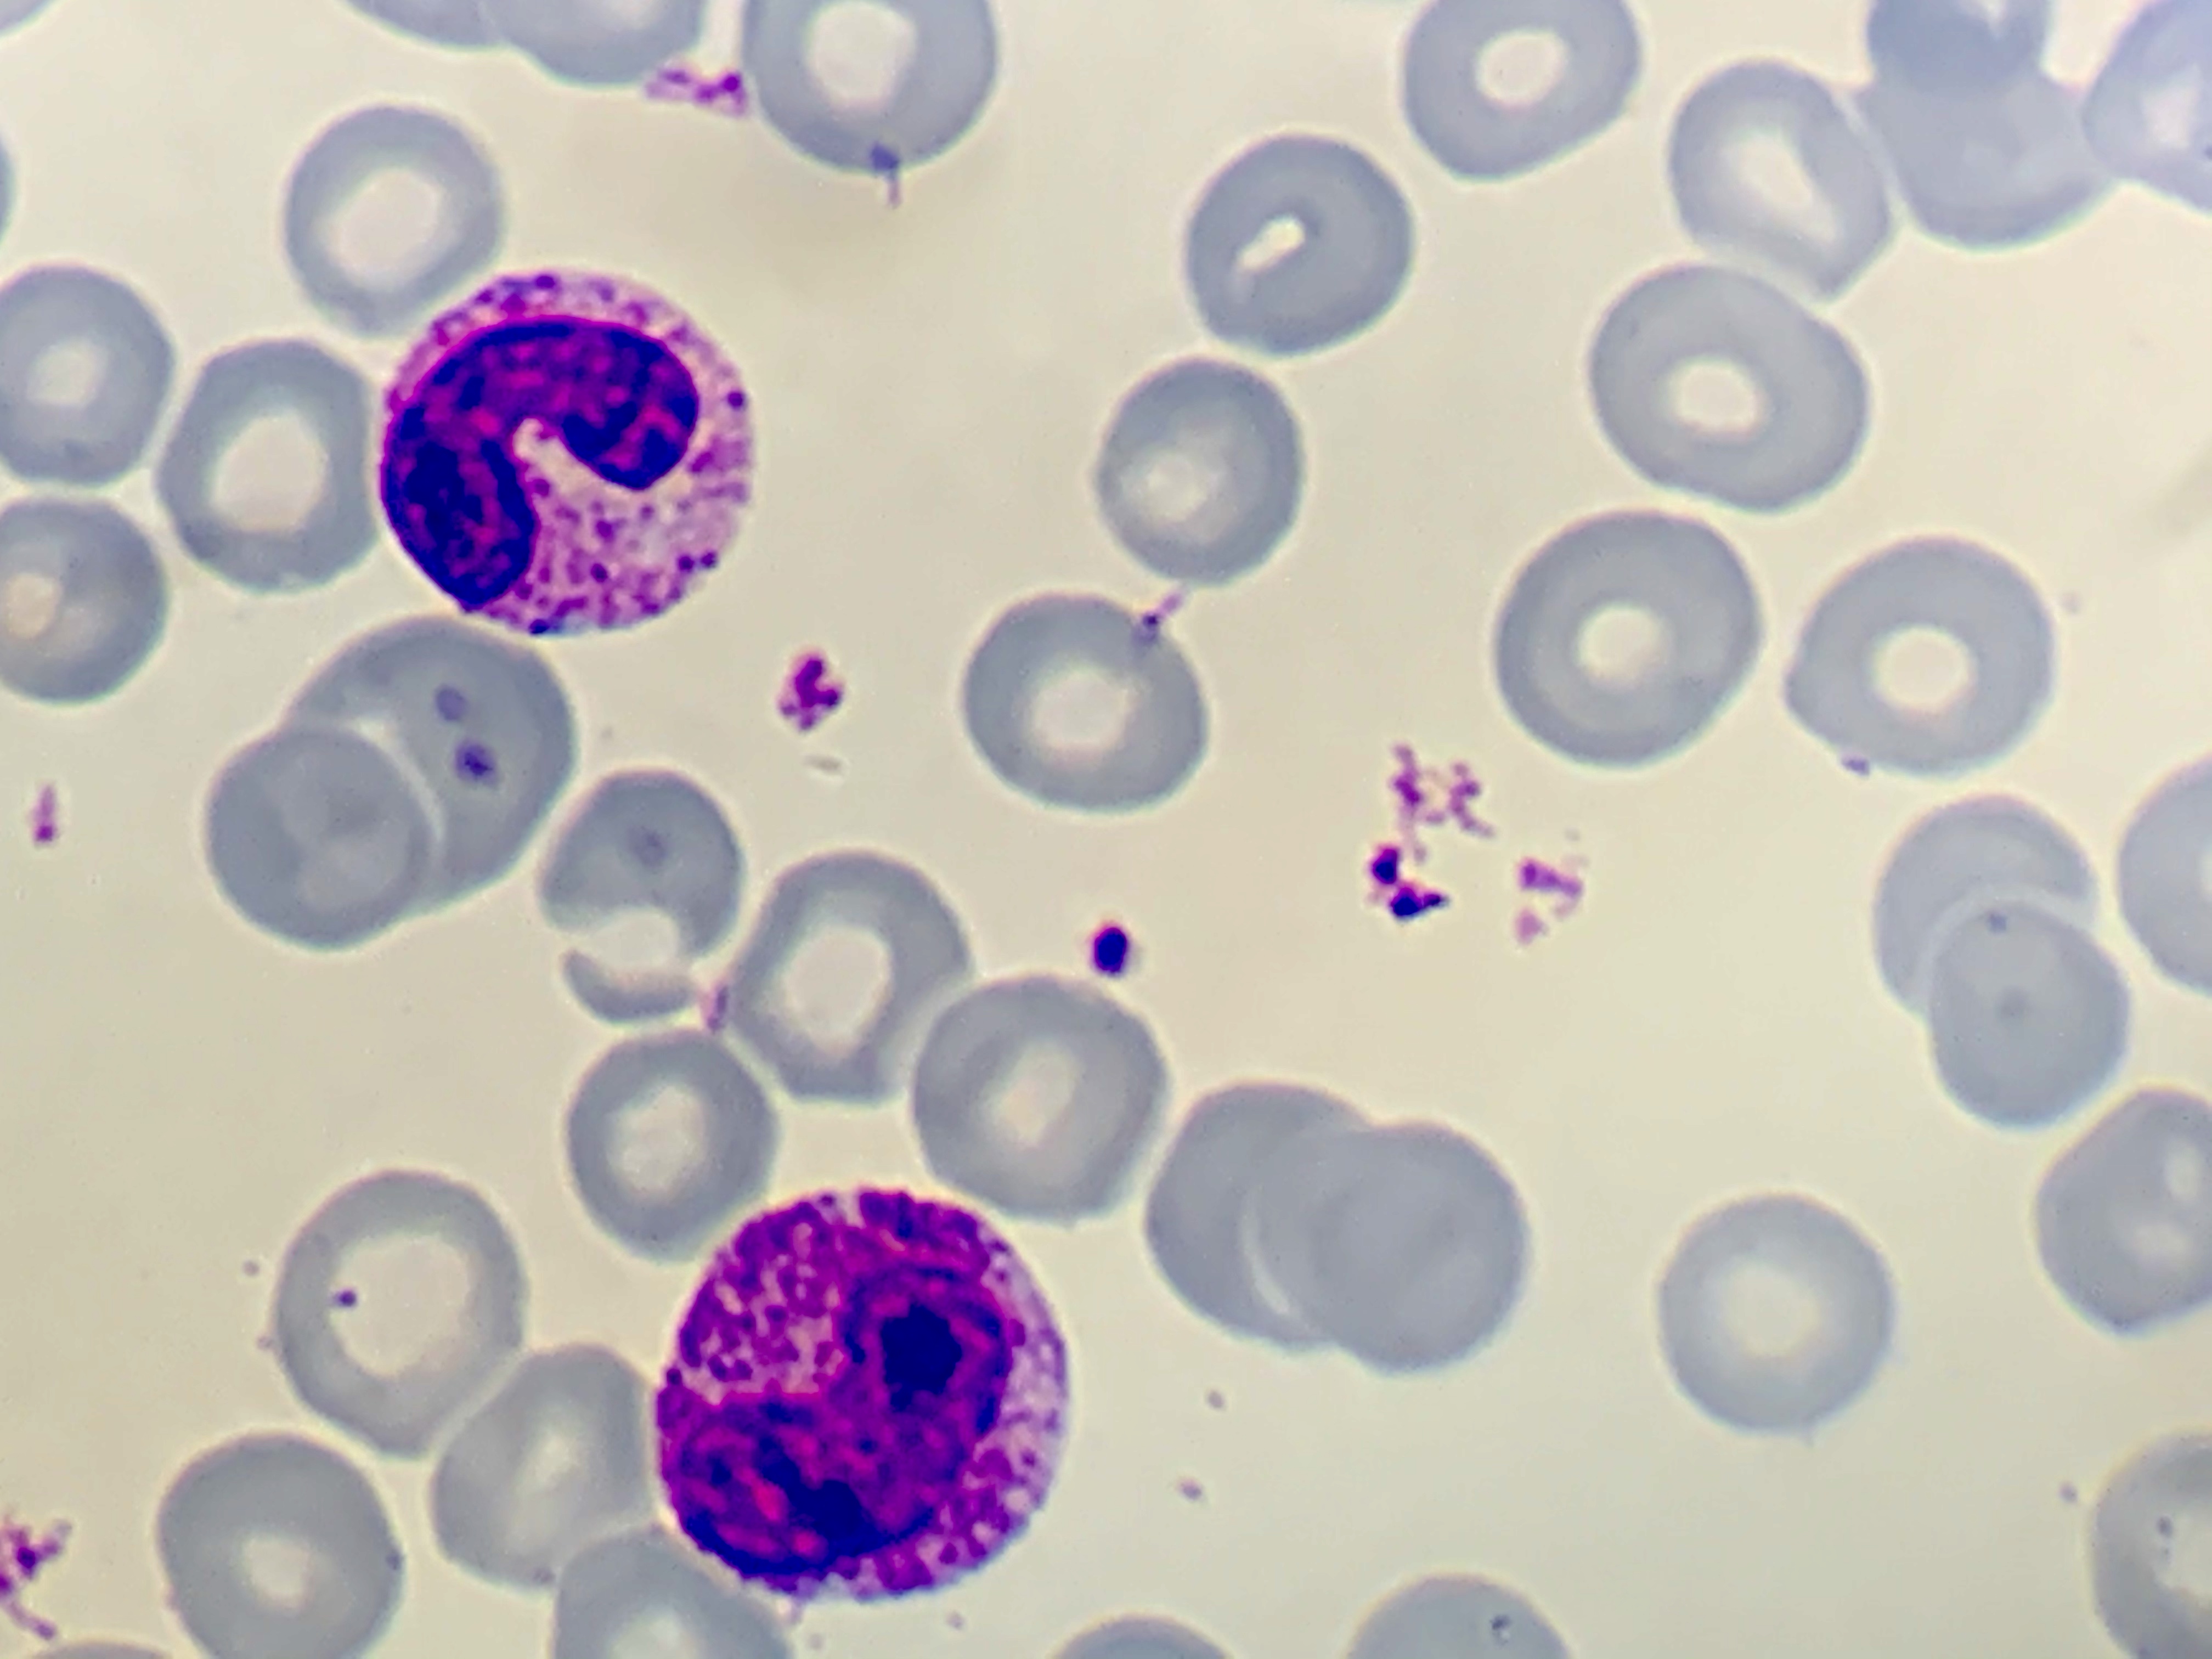
Cell type: BAND CELLS